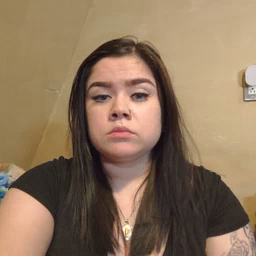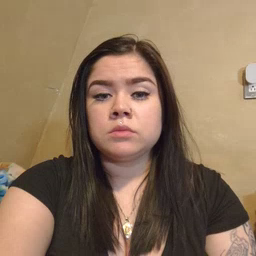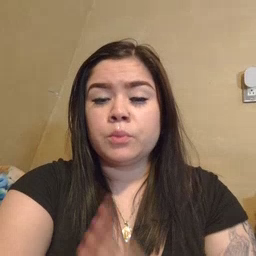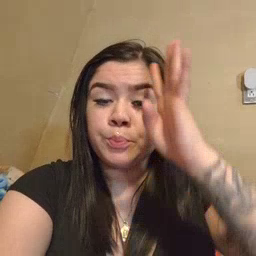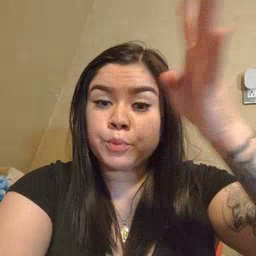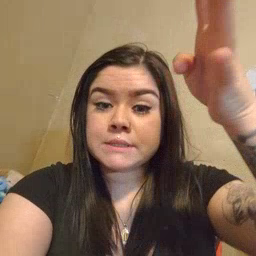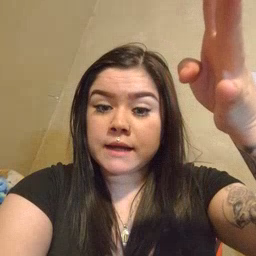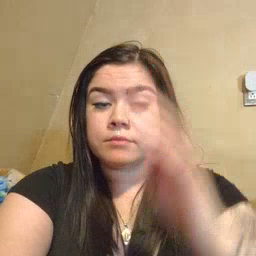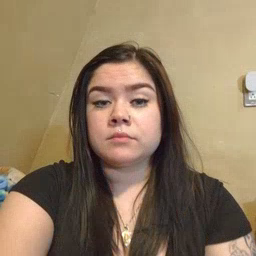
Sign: pretend